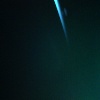
Label: space